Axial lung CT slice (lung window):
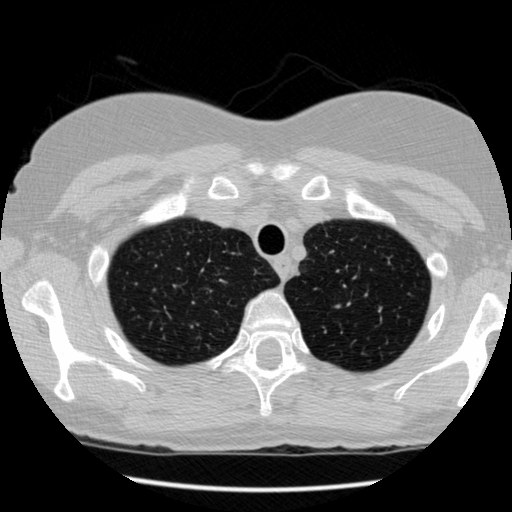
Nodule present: no